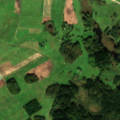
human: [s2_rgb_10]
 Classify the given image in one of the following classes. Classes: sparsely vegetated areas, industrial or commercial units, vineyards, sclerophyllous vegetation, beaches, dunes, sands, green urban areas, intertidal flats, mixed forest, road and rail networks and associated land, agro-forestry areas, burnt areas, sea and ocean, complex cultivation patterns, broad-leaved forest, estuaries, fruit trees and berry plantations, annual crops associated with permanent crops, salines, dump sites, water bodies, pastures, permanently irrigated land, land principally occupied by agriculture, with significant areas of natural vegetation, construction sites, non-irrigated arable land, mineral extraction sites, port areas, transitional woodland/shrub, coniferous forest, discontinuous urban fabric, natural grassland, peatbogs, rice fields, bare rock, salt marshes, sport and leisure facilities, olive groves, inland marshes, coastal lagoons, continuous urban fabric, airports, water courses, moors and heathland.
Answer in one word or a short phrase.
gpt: non-irrigated arable land, pastures, land principally occupied by agriculture, with significant areas of natural vegetation, broad-leaved forest, mixed forest